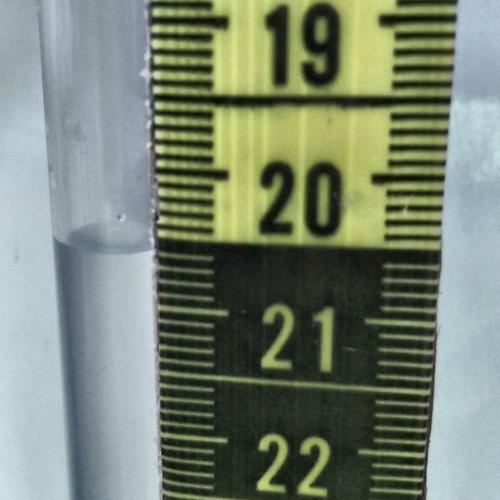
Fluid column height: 20.6 cm